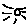
Label: sun